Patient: sex F, age 75
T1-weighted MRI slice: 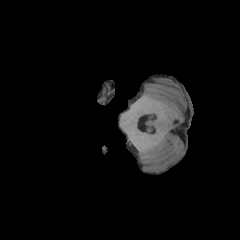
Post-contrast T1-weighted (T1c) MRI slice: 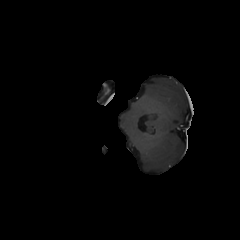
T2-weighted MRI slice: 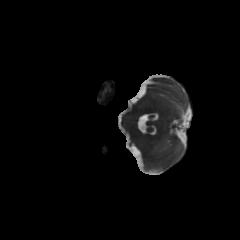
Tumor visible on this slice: no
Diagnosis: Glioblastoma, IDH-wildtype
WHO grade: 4